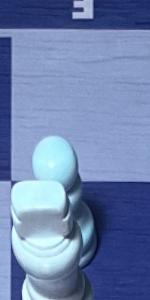
Label: Pawn_White